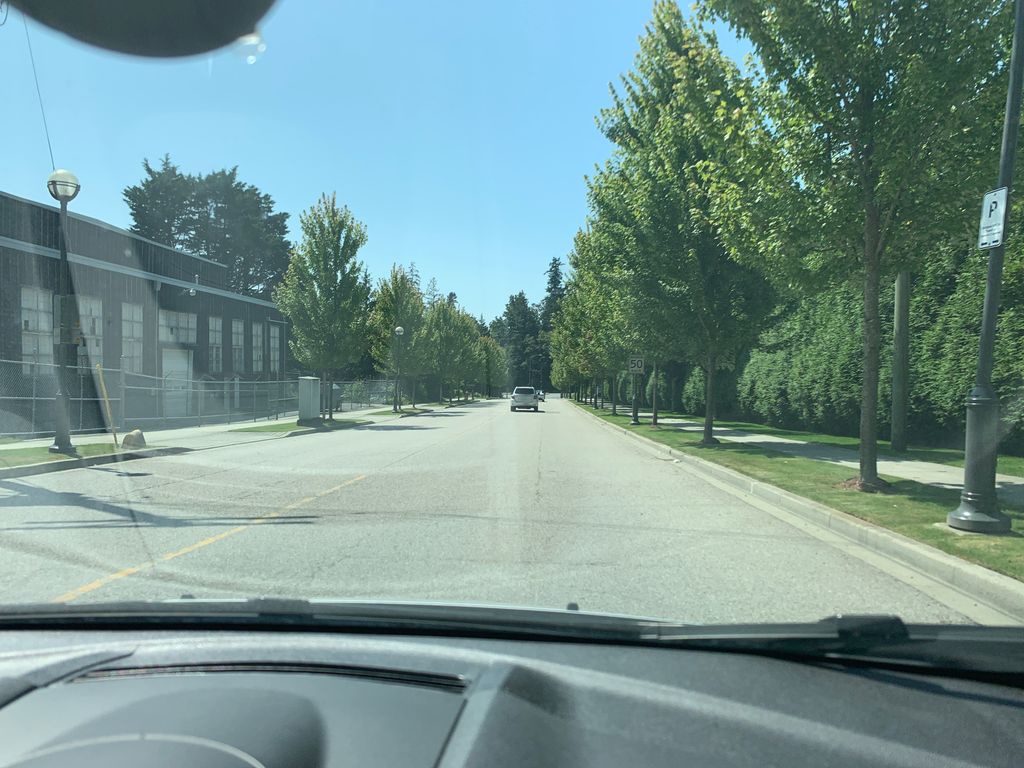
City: vancouver